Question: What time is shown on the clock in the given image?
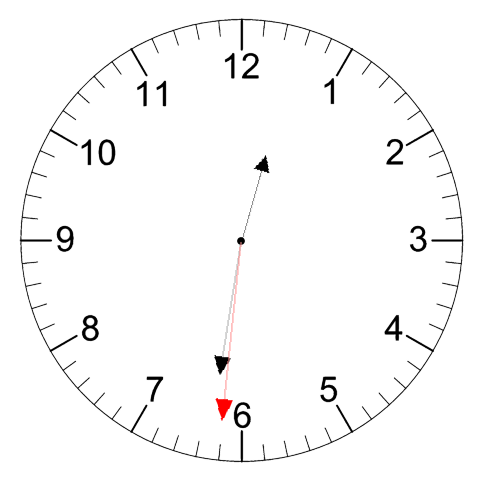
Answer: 12:31:31